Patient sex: M
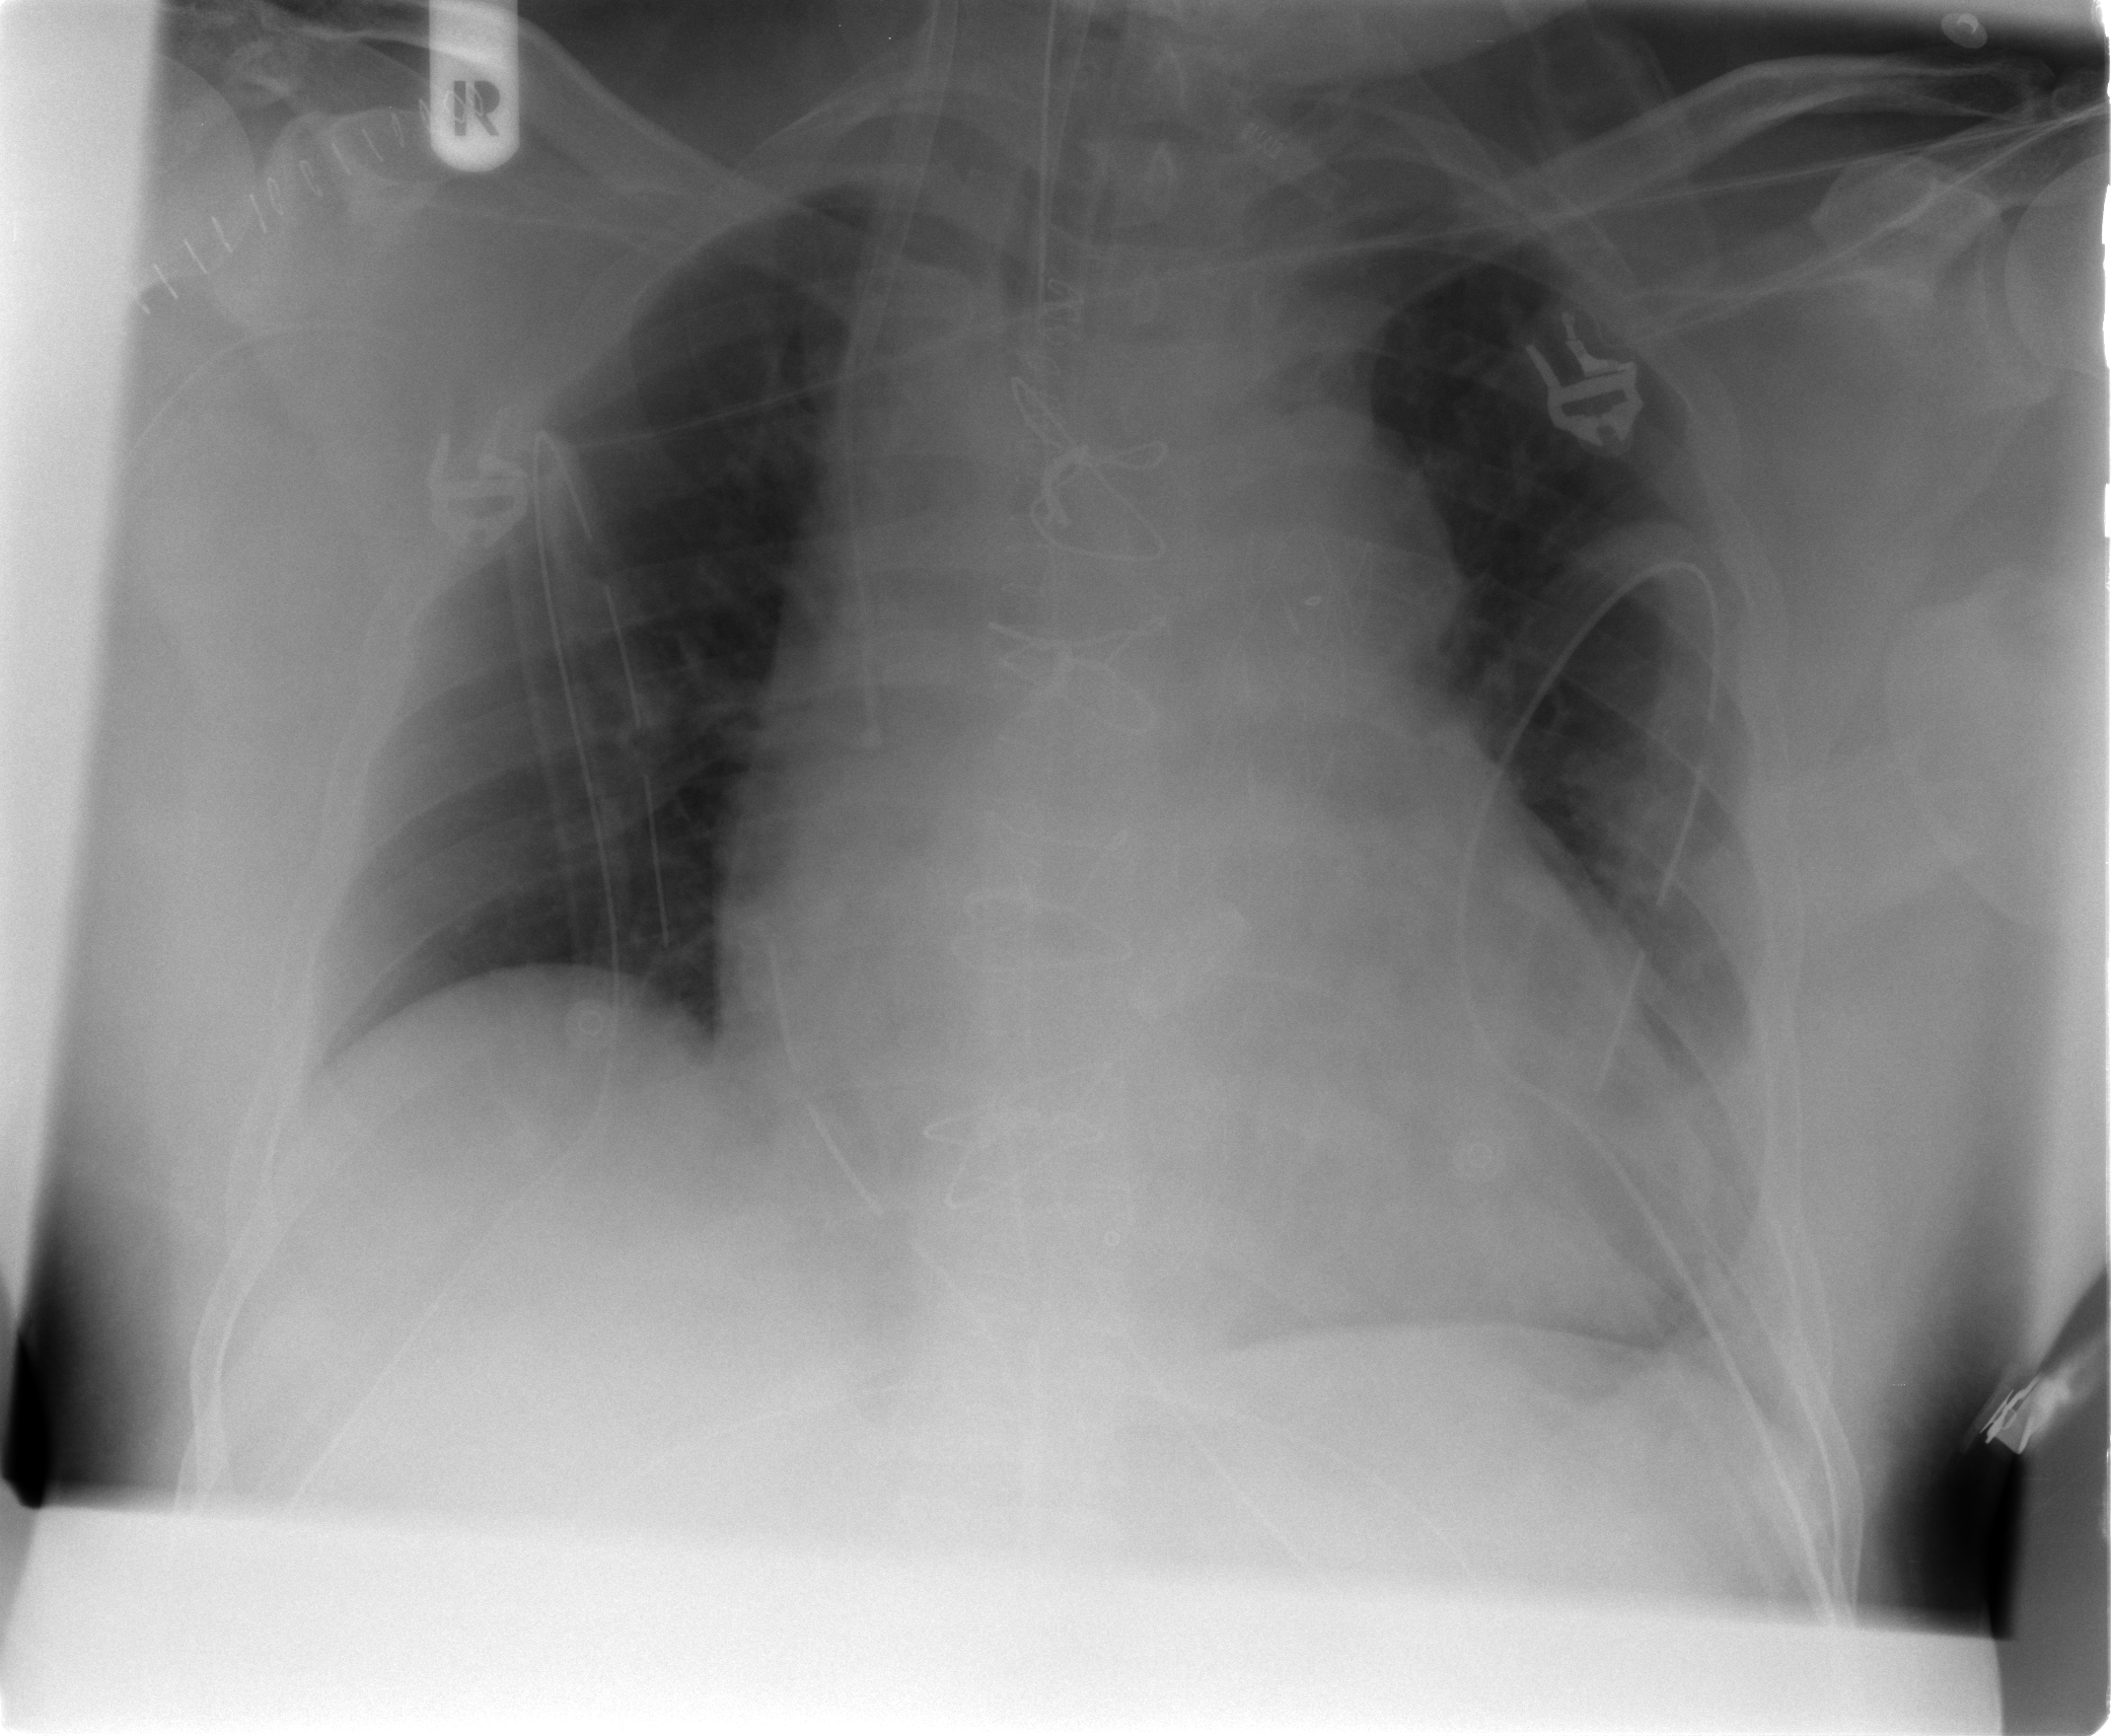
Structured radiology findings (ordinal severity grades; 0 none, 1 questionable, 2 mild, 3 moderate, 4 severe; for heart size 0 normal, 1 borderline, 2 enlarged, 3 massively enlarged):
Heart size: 3
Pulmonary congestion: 0
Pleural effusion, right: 0
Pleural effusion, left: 1
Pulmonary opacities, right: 0
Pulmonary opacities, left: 0
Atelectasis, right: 0
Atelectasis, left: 0